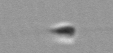
Label: flagellate_morphotype3